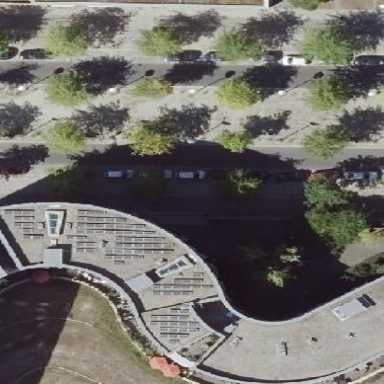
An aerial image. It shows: Residential building with flat silver roof.